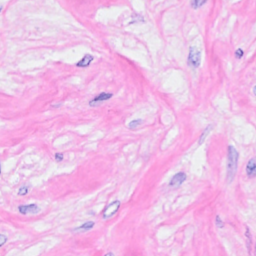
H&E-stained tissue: Breast